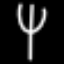
Label: fork